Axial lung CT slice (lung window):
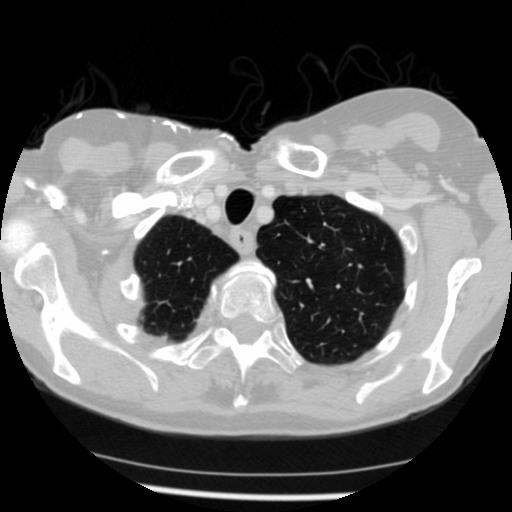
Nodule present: no